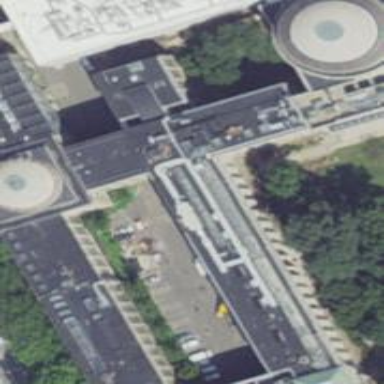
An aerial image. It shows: University building on campus.